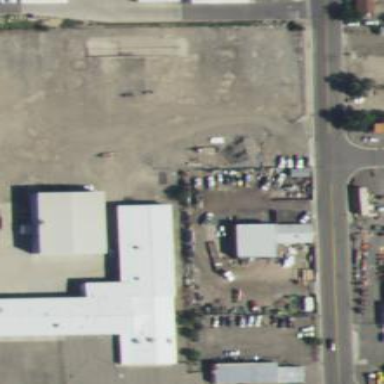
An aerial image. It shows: Industrial building.